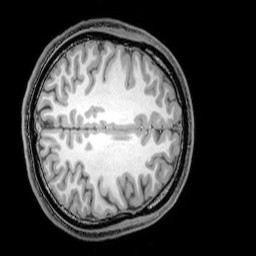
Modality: T1w
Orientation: axial
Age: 23
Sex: male
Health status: healthy
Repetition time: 0.081 s
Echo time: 0.037 s